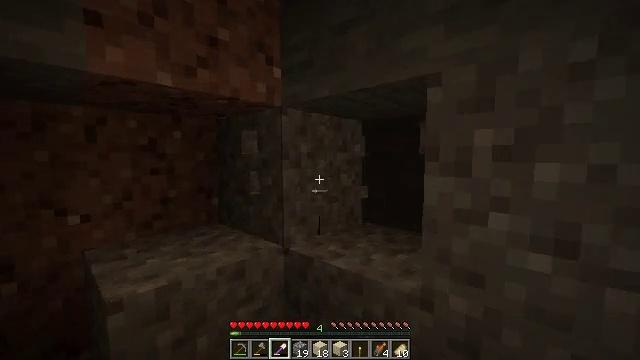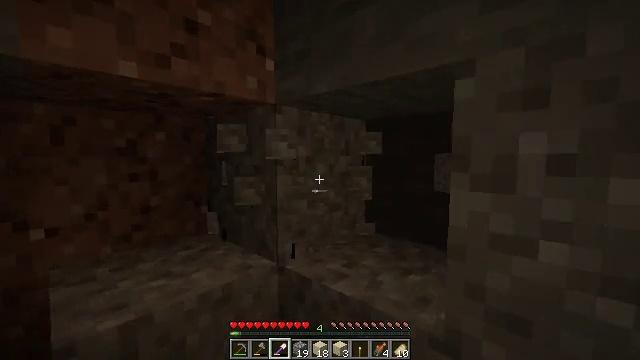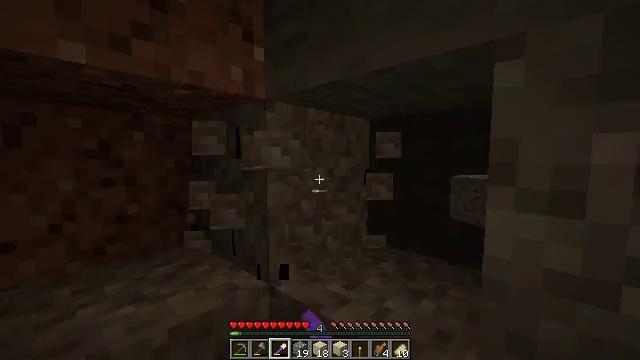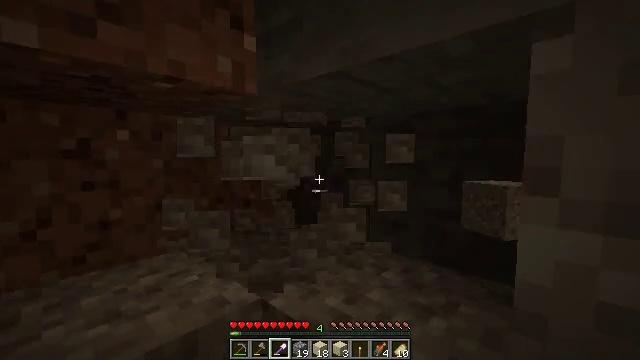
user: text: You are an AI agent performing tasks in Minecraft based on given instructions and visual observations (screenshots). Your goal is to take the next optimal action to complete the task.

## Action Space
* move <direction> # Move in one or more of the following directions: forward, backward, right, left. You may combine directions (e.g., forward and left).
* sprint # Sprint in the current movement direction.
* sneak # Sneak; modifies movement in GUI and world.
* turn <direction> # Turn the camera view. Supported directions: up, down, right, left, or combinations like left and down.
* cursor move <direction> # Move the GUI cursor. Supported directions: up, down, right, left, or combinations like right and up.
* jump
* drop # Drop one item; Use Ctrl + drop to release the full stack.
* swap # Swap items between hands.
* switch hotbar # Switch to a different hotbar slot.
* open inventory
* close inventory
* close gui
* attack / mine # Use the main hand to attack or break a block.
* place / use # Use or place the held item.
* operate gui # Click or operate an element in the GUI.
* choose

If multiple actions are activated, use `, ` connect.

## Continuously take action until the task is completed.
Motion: motion action
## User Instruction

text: Break the gravel block.
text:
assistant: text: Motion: move forward, attack / mine
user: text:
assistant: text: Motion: move forward, attack / mine
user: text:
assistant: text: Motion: move forward
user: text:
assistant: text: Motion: no_op